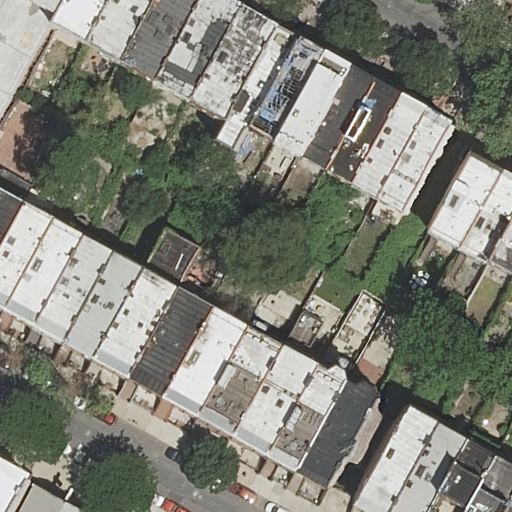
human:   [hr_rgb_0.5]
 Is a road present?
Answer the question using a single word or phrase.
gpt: yes

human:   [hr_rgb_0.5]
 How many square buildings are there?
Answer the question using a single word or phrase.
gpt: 0

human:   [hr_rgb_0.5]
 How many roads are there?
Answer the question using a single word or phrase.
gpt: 2

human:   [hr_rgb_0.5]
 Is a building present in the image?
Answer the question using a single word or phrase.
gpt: yes

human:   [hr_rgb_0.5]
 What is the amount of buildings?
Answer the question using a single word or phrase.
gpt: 35

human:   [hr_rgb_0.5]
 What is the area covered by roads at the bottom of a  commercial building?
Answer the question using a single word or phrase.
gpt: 0m2

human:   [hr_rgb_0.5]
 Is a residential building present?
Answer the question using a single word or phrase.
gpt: yes

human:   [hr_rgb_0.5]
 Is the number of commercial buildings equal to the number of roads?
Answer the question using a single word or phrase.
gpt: no

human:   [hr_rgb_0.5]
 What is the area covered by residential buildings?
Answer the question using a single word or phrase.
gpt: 5380m2

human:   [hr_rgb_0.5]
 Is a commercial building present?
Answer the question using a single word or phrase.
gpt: no

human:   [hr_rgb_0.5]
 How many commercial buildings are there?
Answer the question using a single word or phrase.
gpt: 0

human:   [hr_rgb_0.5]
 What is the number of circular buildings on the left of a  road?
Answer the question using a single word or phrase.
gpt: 0

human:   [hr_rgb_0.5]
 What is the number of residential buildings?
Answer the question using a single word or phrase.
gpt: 35

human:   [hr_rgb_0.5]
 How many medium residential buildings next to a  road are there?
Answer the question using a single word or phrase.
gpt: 23

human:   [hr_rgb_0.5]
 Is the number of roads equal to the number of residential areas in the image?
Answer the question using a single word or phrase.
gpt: no

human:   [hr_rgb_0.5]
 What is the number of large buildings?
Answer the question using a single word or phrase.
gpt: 1

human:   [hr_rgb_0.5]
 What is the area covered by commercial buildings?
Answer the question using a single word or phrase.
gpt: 0m2

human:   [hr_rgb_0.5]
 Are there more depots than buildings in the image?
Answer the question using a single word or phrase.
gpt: no

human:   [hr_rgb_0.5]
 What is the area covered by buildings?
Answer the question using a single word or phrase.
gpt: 5380m2

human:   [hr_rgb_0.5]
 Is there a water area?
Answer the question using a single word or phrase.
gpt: no

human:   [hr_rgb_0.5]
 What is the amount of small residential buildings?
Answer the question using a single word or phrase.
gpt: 11

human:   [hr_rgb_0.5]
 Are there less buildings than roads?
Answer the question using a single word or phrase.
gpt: no

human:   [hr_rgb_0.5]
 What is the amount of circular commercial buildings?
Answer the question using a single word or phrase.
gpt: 0

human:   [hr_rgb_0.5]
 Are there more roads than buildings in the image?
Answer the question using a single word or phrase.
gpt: no

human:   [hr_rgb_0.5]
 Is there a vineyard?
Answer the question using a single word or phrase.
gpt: no

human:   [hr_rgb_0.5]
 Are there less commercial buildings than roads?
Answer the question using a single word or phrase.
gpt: yes

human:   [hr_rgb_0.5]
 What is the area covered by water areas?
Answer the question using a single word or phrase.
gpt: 0m2

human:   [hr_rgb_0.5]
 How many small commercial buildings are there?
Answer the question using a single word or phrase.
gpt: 0

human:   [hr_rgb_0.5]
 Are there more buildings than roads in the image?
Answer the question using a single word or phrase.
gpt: yes

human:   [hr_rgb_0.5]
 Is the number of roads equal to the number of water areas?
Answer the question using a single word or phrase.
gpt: no

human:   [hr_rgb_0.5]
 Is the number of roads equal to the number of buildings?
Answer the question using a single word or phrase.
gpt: no

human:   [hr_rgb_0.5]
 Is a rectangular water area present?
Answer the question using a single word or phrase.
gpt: no

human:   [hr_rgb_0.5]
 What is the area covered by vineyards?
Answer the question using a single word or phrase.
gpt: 0m2

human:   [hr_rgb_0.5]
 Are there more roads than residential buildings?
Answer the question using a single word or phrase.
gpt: no

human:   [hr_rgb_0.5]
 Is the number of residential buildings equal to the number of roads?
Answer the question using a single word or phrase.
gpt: no

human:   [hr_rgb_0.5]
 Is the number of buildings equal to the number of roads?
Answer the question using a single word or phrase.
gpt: no

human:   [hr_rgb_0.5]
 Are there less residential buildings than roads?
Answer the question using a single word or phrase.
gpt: no

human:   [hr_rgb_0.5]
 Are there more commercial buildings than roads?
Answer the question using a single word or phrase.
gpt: no

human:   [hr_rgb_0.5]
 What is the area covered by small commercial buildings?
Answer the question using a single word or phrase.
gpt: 0m2

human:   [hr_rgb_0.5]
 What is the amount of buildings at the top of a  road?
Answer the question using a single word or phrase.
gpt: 25

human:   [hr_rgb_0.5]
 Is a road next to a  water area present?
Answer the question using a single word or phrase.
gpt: no

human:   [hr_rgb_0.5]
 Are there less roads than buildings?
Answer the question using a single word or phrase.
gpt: yes

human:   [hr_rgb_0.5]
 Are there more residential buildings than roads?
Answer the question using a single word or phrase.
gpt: yes

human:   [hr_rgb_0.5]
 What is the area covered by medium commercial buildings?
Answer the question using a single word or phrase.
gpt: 0m2

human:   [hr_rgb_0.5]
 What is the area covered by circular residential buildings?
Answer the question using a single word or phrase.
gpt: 0m2

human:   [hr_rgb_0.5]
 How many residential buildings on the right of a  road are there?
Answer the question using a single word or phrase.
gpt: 24

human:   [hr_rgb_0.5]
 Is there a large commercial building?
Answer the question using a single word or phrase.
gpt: no

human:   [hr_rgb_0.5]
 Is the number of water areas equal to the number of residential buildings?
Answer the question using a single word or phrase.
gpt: no

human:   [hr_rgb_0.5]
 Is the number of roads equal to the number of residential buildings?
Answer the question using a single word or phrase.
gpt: no

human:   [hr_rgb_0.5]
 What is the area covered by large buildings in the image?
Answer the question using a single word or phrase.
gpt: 1441m2

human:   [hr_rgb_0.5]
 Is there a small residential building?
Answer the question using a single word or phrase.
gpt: yes

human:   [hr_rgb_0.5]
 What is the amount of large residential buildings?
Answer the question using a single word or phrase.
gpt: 1

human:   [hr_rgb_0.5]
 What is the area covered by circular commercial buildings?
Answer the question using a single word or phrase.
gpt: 0m2

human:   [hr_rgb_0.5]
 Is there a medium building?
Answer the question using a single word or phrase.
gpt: yes

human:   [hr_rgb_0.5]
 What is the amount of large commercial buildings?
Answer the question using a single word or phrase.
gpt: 0

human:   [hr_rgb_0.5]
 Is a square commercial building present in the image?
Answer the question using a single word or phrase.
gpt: no

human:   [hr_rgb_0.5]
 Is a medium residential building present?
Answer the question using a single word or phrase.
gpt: yes

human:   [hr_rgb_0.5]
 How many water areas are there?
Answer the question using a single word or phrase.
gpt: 0

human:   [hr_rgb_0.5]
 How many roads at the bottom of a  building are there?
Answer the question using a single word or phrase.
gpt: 1

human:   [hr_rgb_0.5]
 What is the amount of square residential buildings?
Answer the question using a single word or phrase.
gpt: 0

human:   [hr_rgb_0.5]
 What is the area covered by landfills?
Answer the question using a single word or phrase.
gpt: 0m2

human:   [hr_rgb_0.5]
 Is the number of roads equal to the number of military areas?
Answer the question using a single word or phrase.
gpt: no

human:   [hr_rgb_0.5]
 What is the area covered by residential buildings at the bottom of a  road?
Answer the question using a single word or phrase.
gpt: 3198m2

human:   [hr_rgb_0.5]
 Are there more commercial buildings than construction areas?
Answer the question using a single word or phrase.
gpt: no